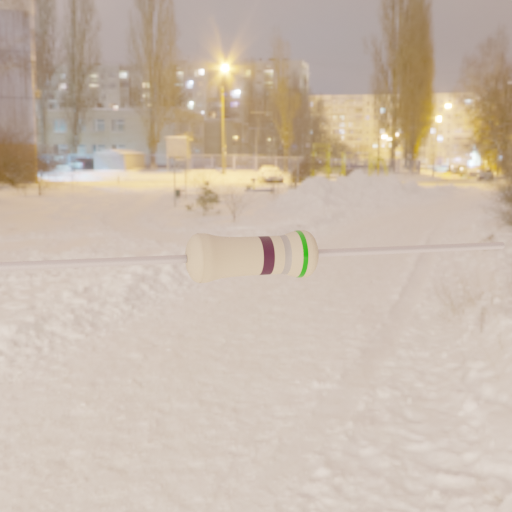
Resistor colour bands (in order): brown, silver, green